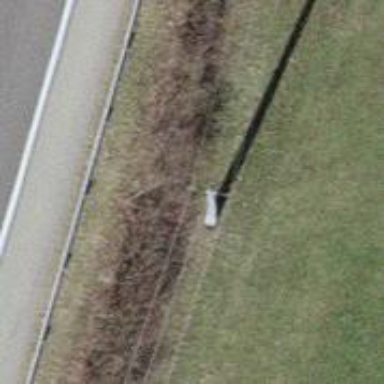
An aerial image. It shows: Concrete power pole.